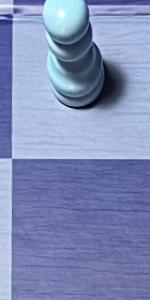
Label: Empty